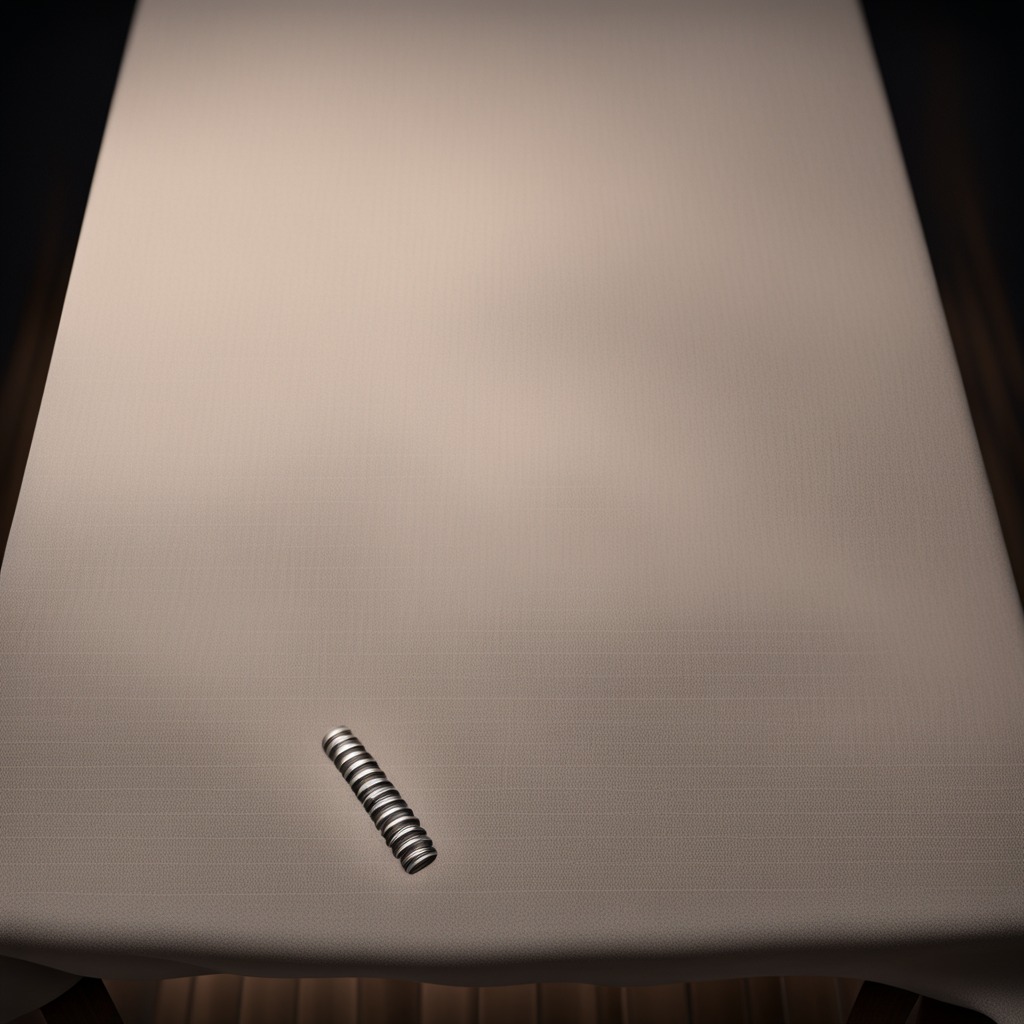
A coiled metal spring lies on a wooden table.